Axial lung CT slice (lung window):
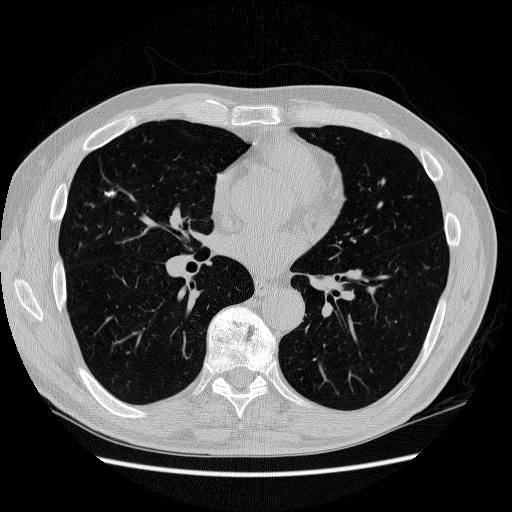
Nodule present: yes
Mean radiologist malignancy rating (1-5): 2